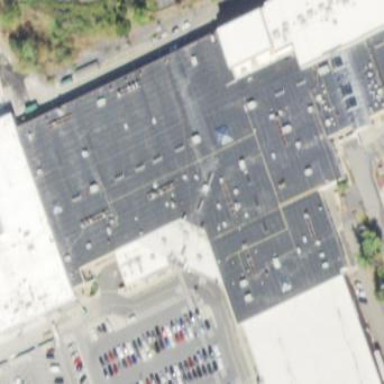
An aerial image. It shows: Retail building which is mall.